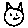
Label: cat